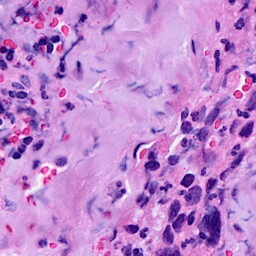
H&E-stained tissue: Breast